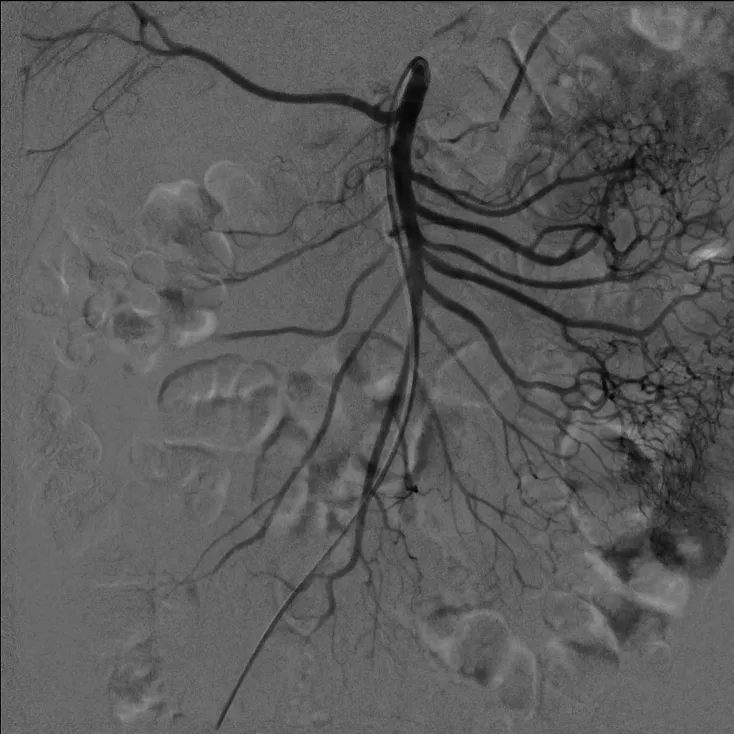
Post-treatment DSA images showing complete dissolution of the emboli with an improvement of the blood flow into the intestine wall.
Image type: radiology (x_ray)